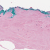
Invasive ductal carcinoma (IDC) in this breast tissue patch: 0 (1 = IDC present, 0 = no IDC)